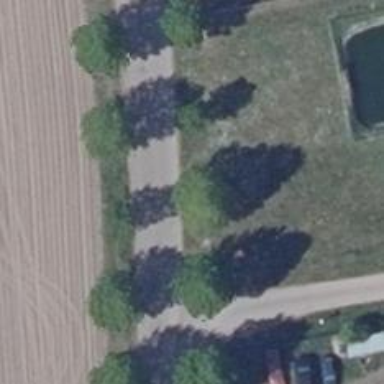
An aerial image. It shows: Avenue lined with deciduous broadleaved trees.